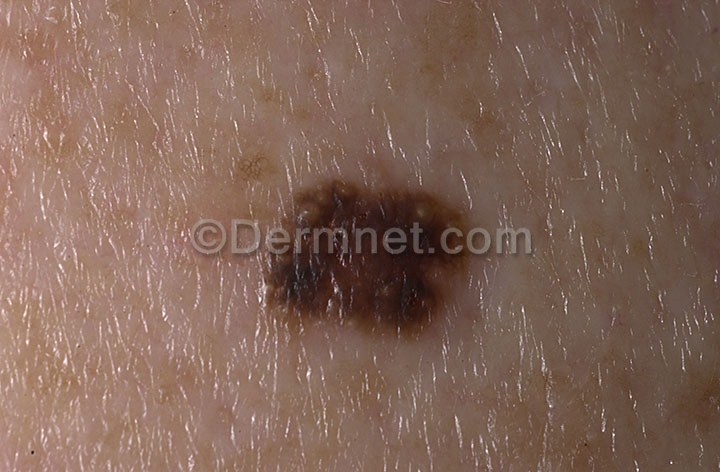
Disease: Seborrheic Keratoses and other Benign Tumors